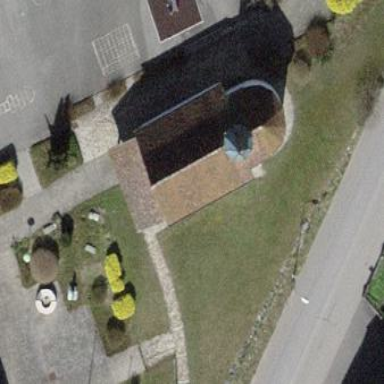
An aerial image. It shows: Church which is place of worship.